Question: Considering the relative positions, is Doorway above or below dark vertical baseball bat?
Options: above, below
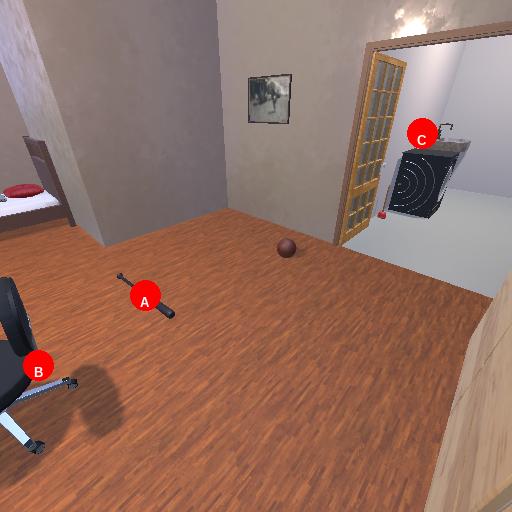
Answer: above